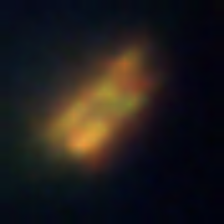
Taxon: Chaetoceros
Group: Diatoms